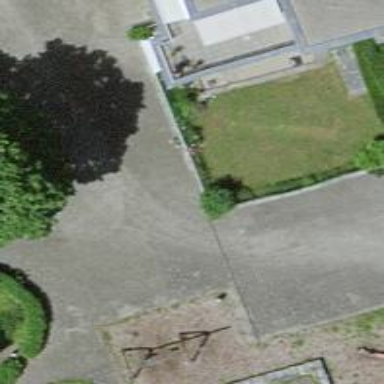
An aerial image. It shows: Path made of paving stones.